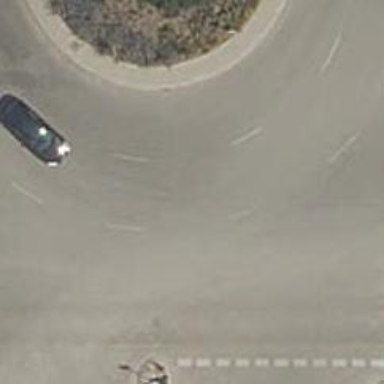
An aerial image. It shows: Roundabout on residential road with asphalt surface.